RGB frame:
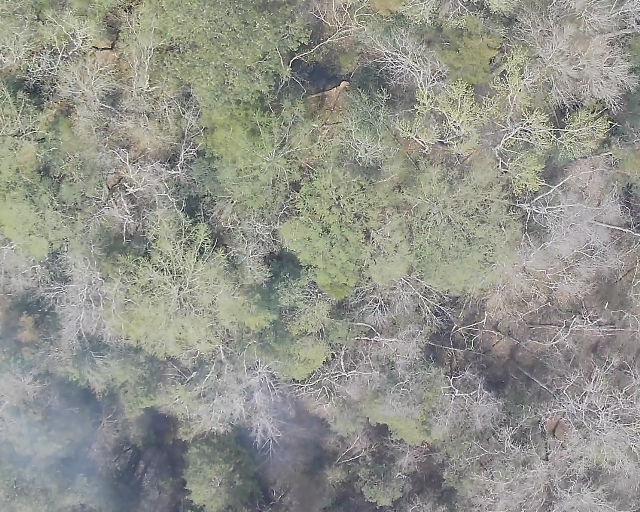
Thermal frame:
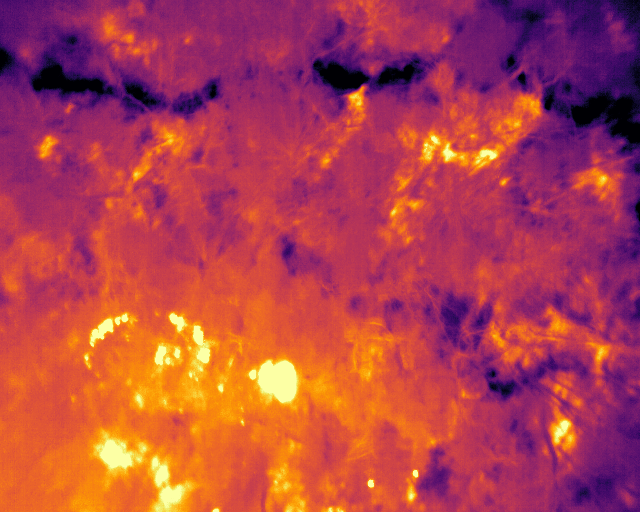
Captured: 2026-02-26 03:41:17
Pixels at or above 80 °C: 415 (fraction of frame: 0.001266)